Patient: sex M, age 61
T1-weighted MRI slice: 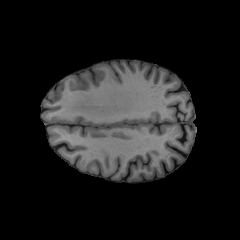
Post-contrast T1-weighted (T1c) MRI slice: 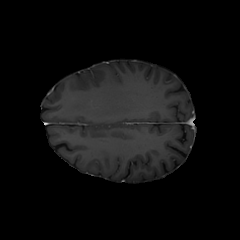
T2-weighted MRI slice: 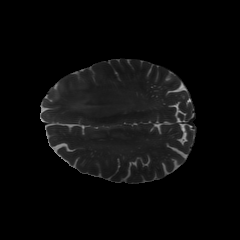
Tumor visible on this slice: yes
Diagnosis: Glioblastoma, IDH-wildtype
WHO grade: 4